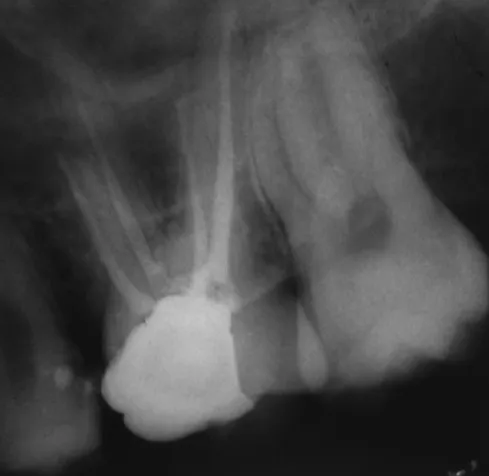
Post obturation radiograph of 16.
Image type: radiology (x_ray)